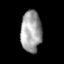
Tissue: lung
Cell type: Endothelial cells
Senescence score: 0.1746
Nuclear area (px): 838
Mean DAPI intensity: 162.203